Interaction volume radius: 5 \u00c5
Interaction volume height: 20 \u00c5
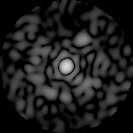
Disorder parameter: 0.8297